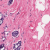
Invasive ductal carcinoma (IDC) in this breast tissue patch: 0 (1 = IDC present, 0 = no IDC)